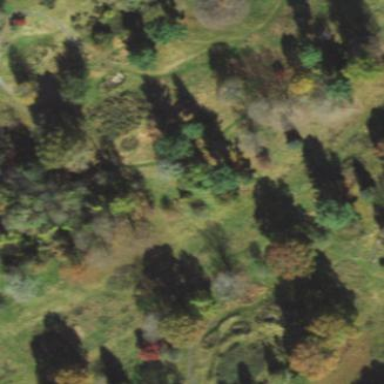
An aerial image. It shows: Grassy area designated as golf fairway.